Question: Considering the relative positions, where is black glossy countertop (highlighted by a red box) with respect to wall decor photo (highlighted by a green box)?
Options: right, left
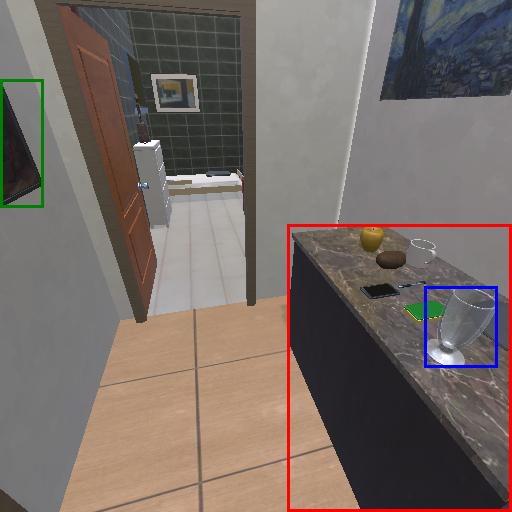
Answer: right